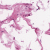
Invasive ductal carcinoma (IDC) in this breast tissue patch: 0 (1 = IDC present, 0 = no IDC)